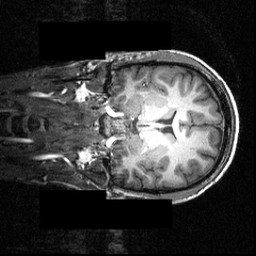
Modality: T1w
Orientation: coronal
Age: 21
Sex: male
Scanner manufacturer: siemens
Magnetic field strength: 3.951 T
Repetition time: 1.5 s
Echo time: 0.00335 s